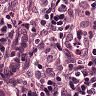
Metastatic tissue present: yes